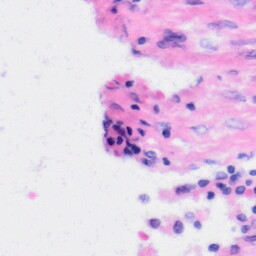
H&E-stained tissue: Liver